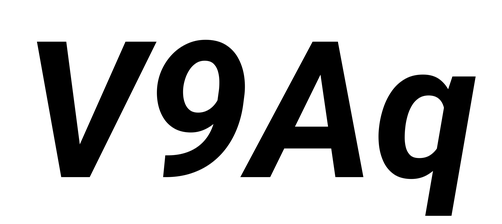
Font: Roboto-Italic_Bold_Italic